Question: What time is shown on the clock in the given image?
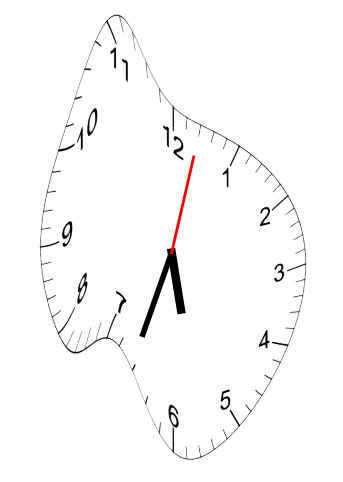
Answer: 05:33:02